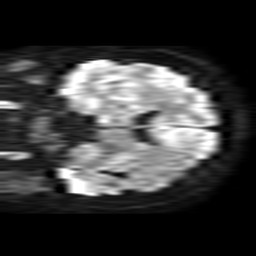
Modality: TRACE
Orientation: coronal
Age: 20
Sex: female
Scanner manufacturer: philips
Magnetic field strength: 1.5 T
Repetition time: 3.412 s
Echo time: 0.06922 s